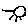
Label: sun